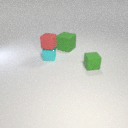
small red rubber cube above small cyan metal cube